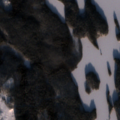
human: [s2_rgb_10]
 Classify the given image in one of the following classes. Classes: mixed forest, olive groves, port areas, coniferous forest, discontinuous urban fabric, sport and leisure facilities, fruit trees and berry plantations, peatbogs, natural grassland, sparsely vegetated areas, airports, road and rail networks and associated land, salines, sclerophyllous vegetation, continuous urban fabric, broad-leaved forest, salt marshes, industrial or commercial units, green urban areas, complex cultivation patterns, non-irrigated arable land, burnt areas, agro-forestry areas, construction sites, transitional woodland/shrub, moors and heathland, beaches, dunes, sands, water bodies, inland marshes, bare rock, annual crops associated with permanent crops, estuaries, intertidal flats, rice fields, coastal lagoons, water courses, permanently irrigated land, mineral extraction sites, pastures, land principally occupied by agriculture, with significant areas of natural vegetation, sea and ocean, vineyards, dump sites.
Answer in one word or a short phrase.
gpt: coniferous forest, transitional woodland/shrub, water bodies